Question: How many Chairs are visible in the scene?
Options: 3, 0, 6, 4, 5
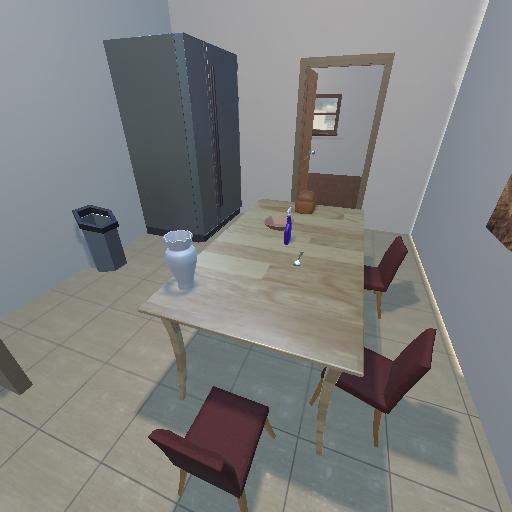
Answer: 3